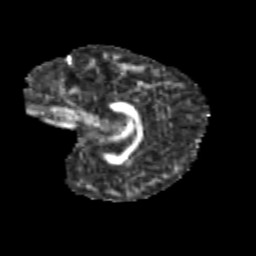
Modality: FA
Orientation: sagittal
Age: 10
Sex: female
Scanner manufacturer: siemens
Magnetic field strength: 3 T
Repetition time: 3.8 s
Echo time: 0.07 s